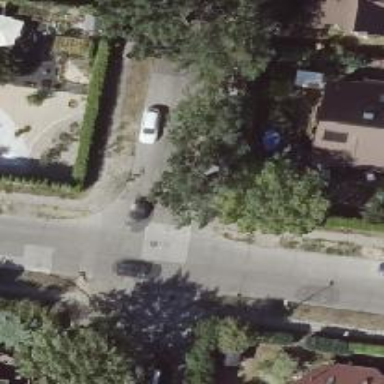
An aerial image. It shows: Sidewalk along the footway.